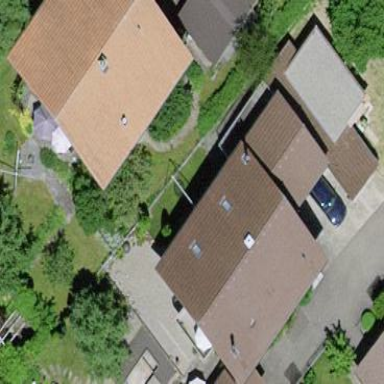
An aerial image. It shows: Residential building.